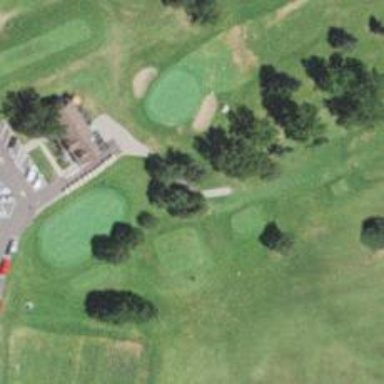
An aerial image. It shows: Pathway for golfing.